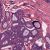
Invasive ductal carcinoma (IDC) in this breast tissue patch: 0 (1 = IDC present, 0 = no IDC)